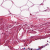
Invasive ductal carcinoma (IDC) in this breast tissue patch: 0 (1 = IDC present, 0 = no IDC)